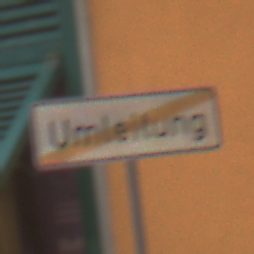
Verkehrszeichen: EndeDerUmleitungsankuendigung
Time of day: Midday
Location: Outdoor (Urban)
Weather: Overcast
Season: NotSpecified
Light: Natural